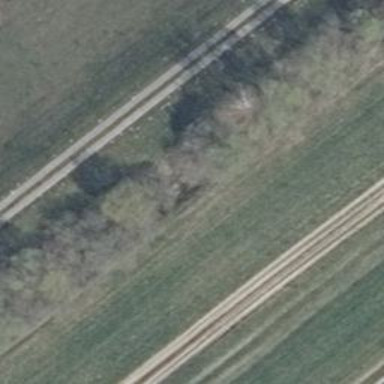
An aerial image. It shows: Row of deciduous broadleaved trees.